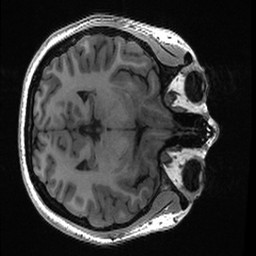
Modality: T1w
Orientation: axial